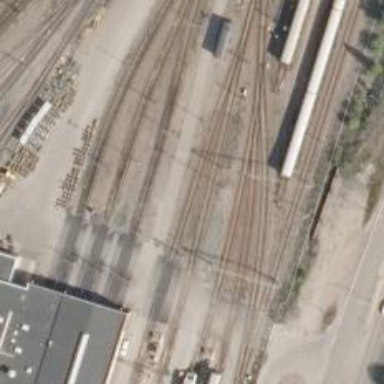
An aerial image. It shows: Railway signal.